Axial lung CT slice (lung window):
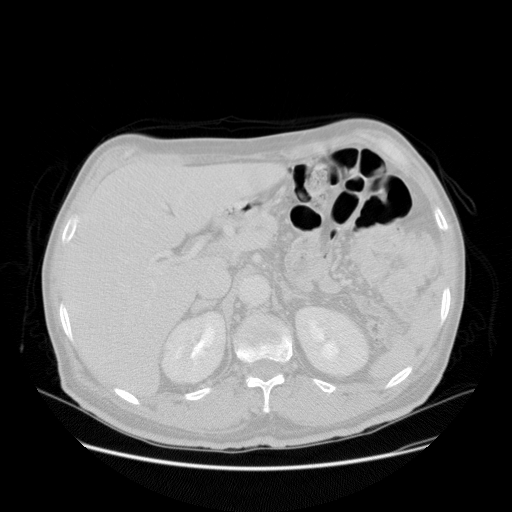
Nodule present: no